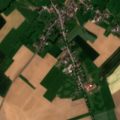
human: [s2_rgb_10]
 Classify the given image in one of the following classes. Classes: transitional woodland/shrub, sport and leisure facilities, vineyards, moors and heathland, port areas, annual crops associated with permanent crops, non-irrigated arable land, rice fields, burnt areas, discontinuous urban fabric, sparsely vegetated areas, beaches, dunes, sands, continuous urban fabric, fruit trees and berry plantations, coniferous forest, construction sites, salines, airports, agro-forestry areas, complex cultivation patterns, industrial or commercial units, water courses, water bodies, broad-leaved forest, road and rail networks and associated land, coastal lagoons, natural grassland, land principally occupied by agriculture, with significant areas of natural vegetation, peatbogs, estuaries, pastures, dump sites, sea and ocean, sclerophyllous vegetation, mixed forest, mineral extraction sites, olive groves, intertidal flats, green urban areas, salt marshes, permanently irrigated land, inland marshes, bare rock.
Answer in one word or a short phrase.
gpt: discontinuous urban fabric, non-irrigated arable land, pastures, complex cultivation patterns